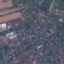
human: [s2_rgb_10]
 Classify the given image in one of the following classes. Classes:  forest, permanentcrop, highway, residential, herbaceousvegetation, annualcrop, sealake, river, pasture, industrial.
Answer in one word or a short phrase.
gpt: Residential